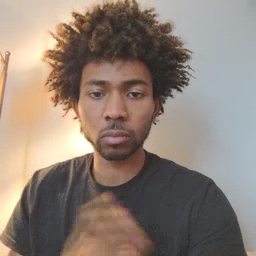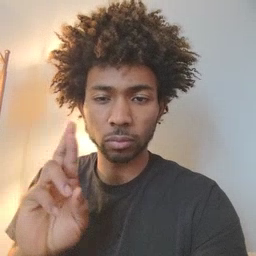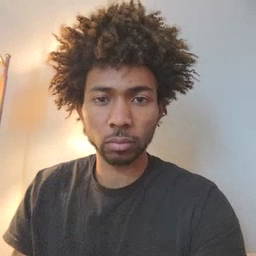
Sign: refrigerator